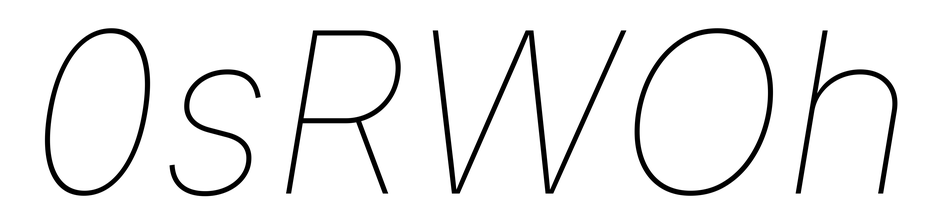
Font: Inter-Italic_Thin_Italic